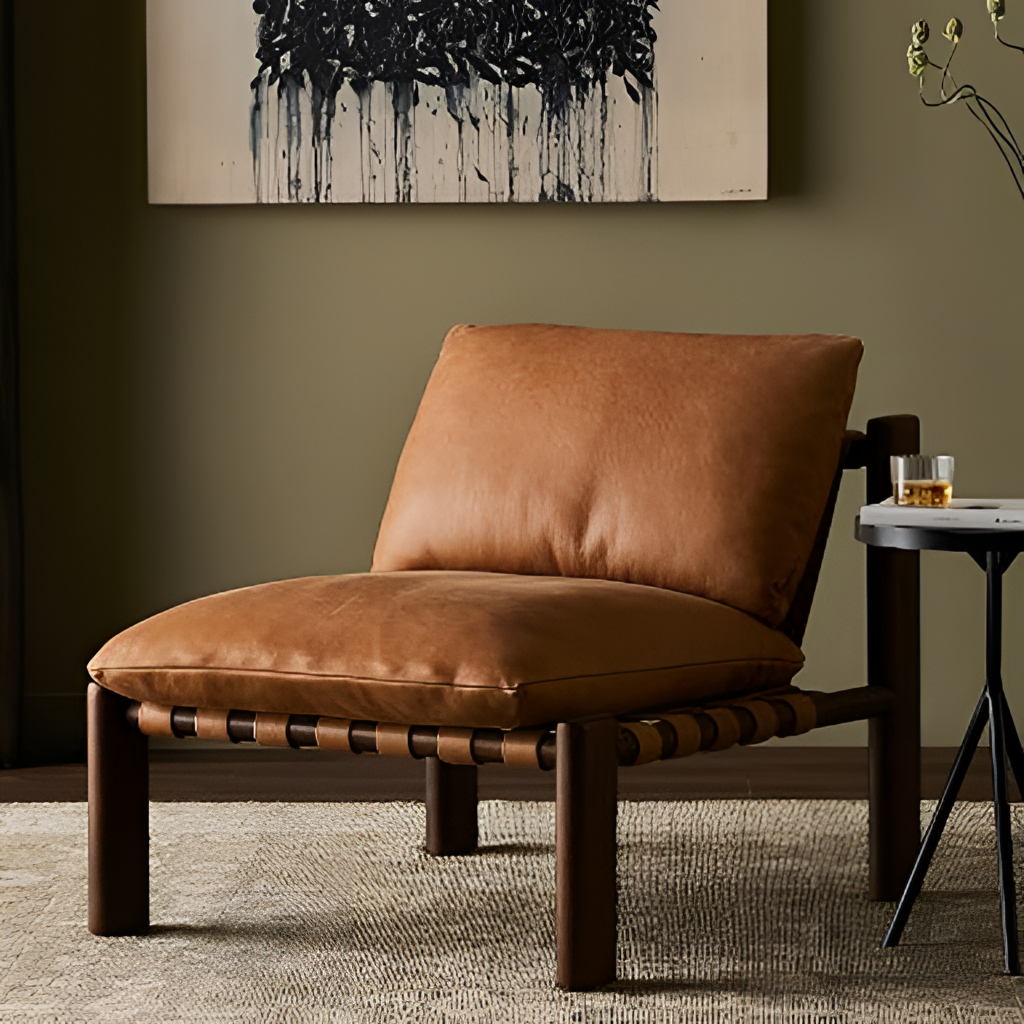
leather chair, living room, modern, carpet flooring, with textured pattern, olive paint wallpaper, with solid pattern